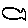
Label: fish